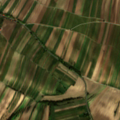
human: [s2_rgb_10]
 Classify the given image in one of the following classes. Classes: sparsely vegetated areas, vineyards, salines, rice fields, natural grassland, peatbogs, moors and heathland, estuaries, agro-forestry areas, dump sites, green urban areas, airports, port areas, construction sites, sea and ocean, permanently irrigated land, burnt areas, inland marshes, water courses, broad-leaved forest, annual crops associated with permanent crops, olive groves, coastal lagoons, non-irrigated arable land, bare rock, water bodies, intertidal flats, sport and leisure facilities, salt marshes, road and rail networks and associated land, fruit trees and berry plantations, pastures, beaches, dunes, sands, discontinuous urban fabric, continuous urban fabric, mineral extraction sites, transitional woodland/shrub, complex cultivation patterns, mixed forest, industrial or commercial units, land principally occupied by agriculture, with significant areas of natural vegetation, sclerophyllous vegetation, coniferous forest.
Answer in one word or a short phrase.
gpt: discontinuous urban fabric, non-irrigated arable land, vineyards, complex cultivation patterns